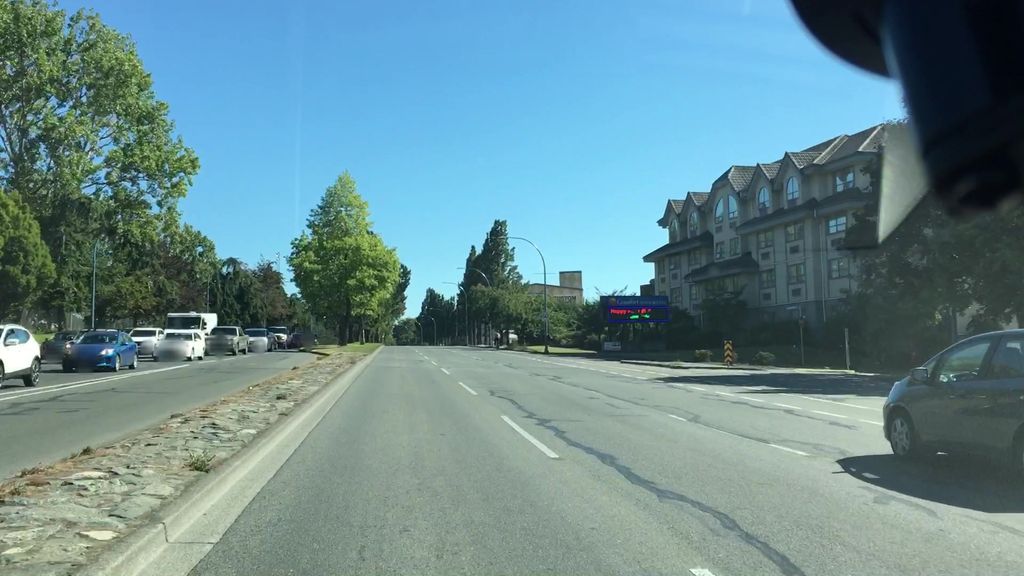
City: victoria